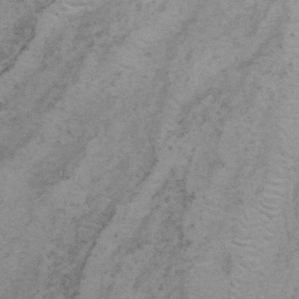
Label: frost